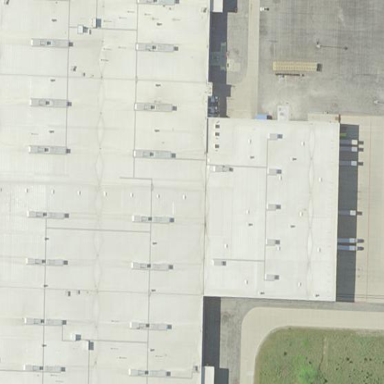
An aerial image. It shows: Industrial building.